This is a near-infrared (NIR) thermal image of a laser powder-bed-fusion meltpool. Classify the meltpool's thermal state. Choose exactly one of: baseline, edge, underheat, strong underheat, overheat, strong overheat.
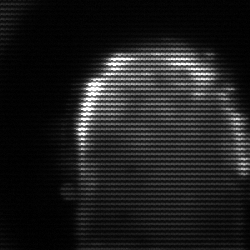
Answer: baseline